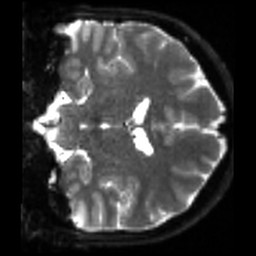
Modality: sbref
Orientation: coronal
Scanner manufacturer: siemens
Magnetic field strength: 3 T
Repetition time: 4 s
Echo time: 0.0594 s